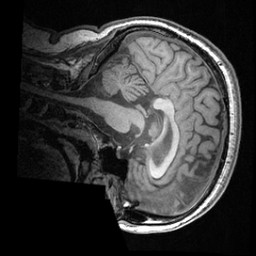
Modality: T1w
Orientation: sagittal
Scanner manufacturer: ge
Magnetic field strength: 3 T
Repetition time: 0.008572 s
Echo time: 0.003384 s